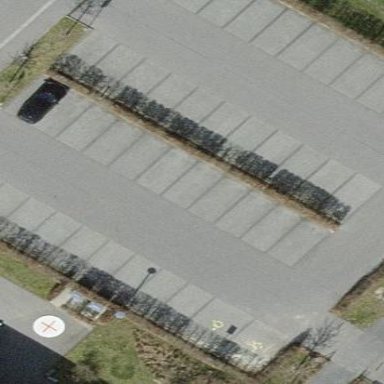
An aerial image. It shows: Parking area.